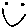
Label: smiley face